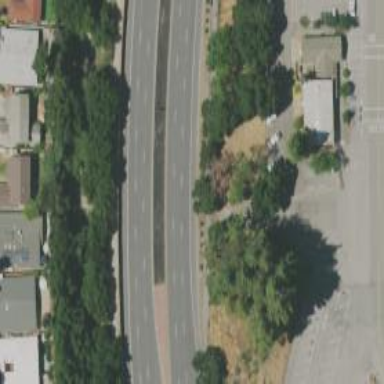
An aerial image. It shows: Trunk highway with expressway features.